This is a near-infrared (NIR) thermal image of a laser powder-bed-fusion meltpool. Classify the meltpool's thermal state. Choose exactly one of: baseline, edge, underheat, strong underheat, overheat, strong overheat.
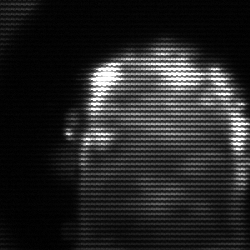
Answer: baseline